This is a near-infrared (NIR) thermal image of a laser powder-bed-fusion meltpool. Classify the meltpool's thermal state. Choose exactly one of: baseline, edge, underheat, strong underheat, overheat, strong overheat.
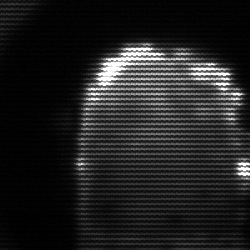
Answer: baseline